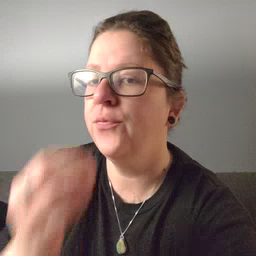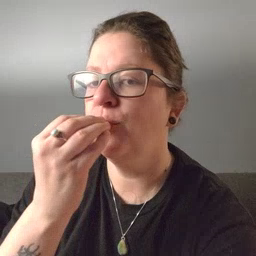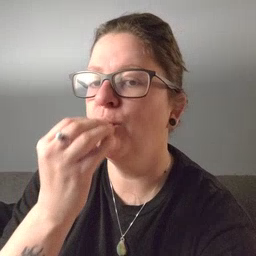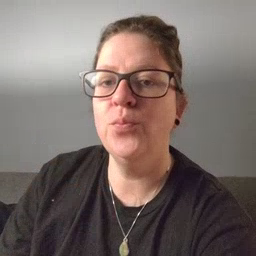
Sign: food